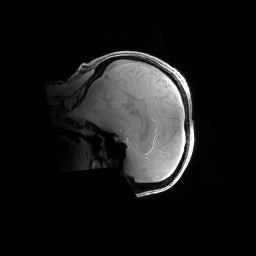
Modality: PDw
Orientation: sagittal
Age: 27
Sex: male
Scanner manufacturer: siemens
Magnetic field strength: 6.98 T
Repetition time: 1.3 s
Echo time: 0.00231 s